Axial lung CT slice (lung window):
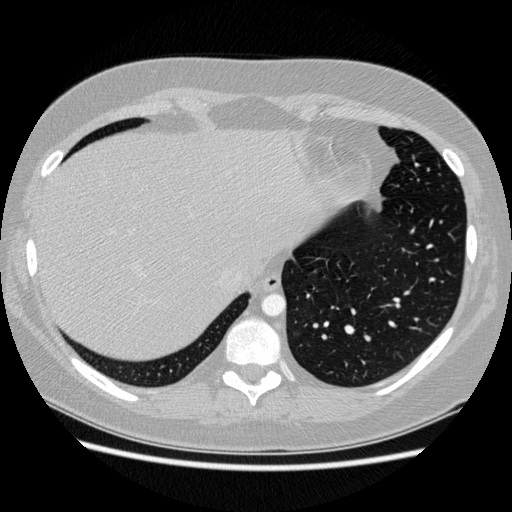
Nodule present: no